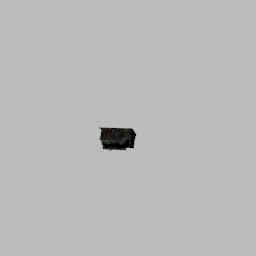
Label: architecture